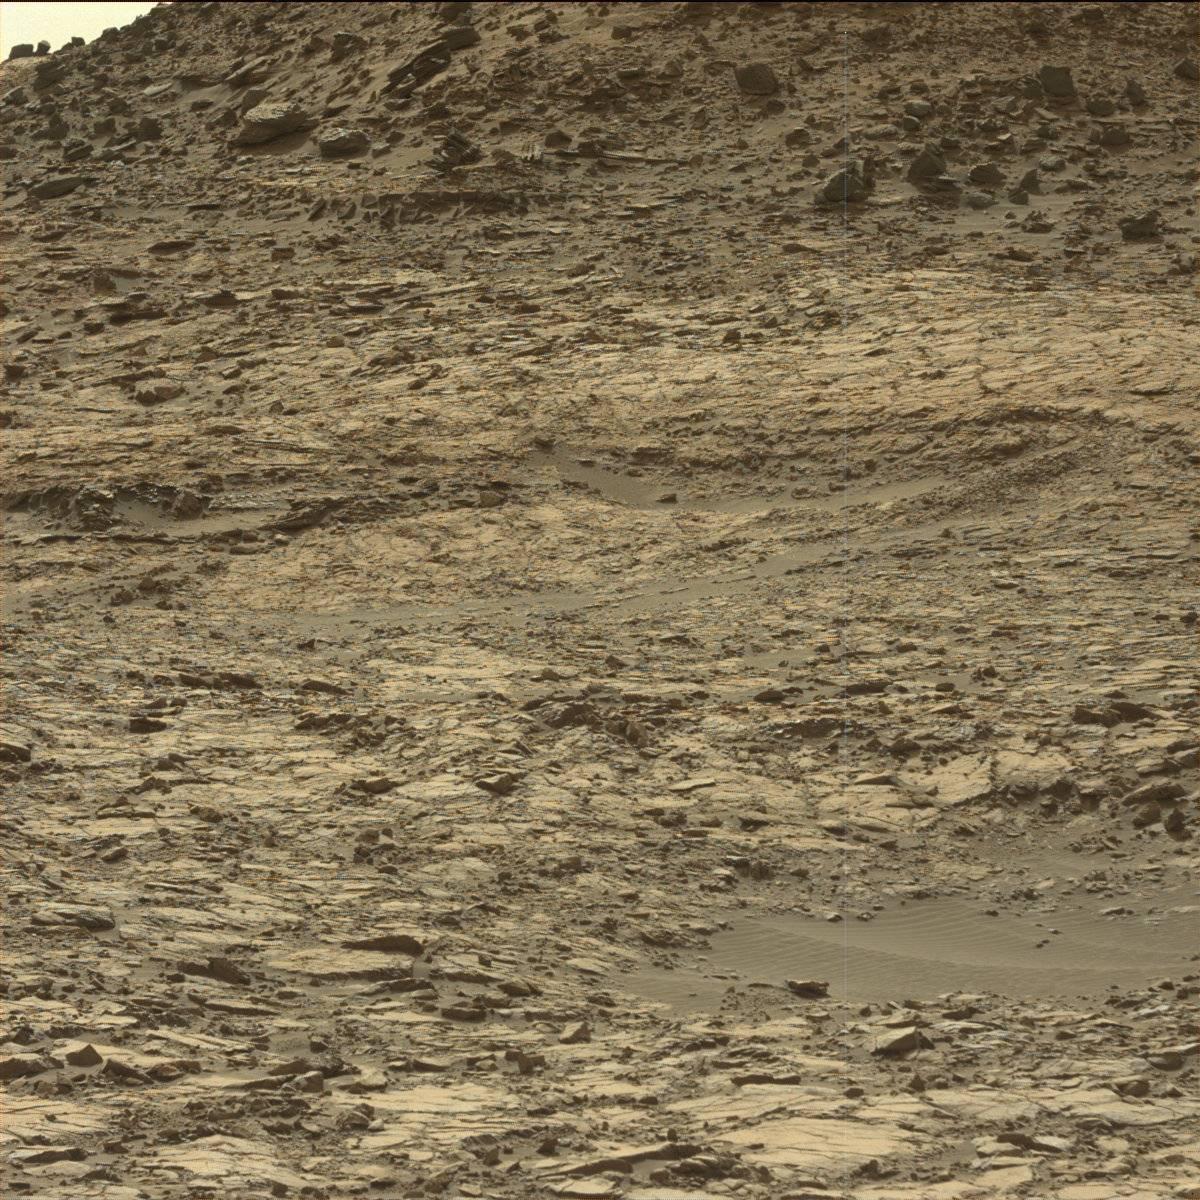
Terrain classes present: Bedrock, Rock, Sand / Soil, Sky